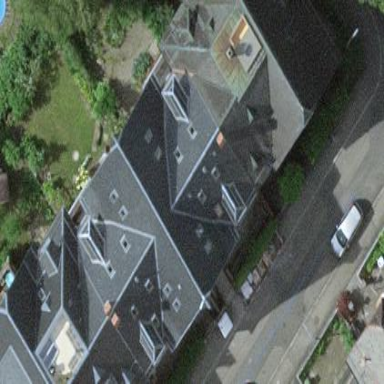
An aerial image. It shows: Residential building.